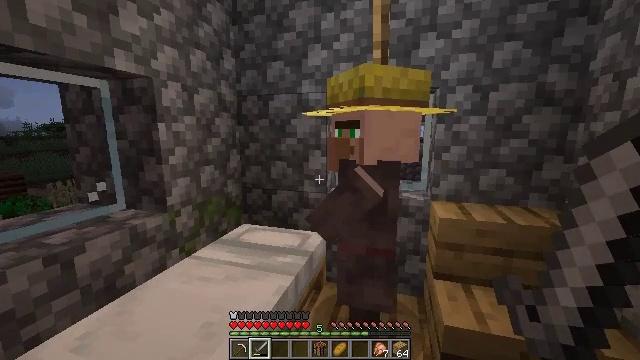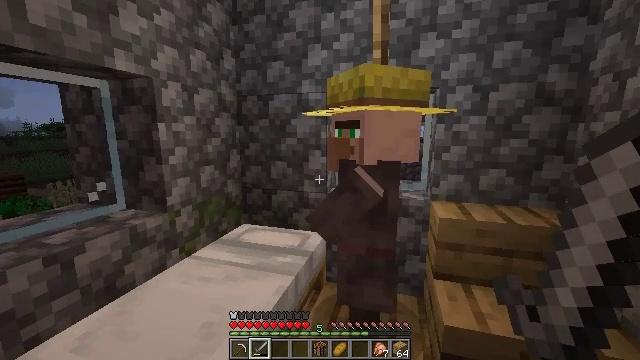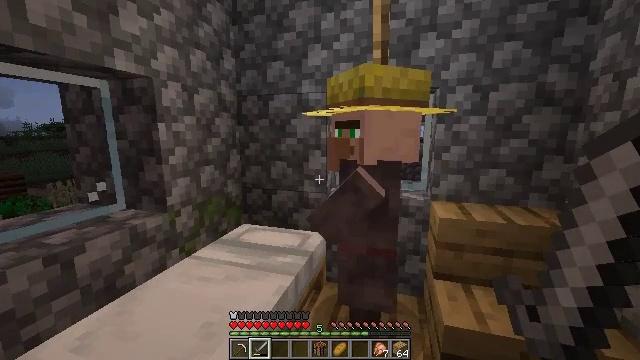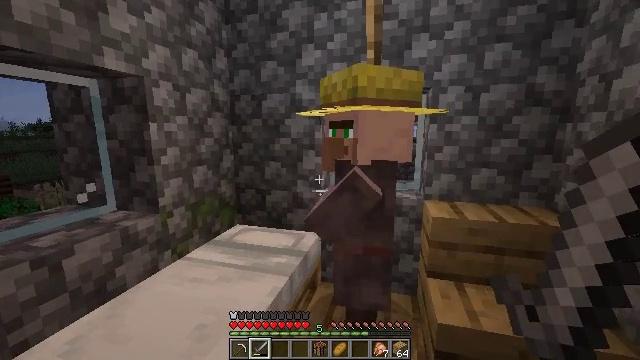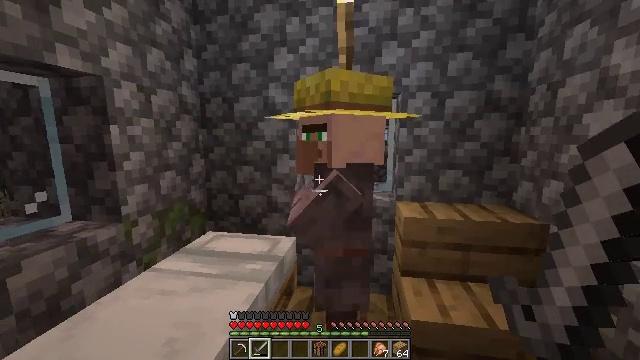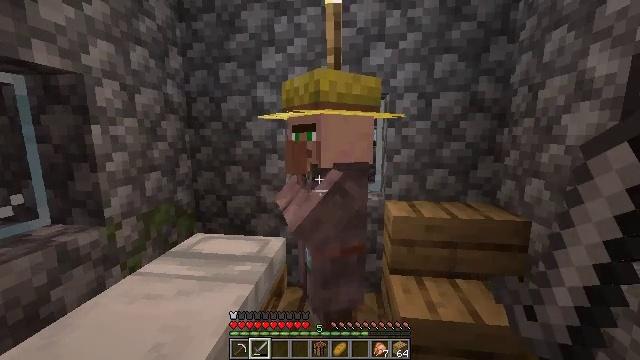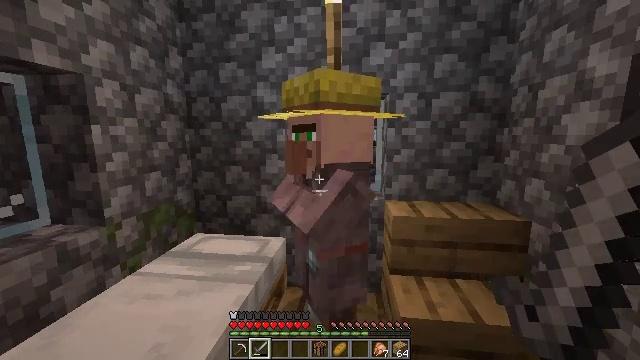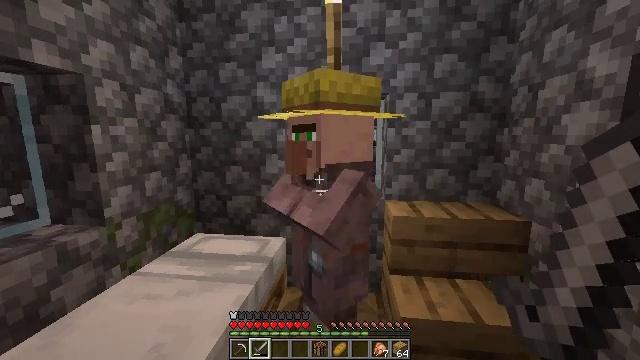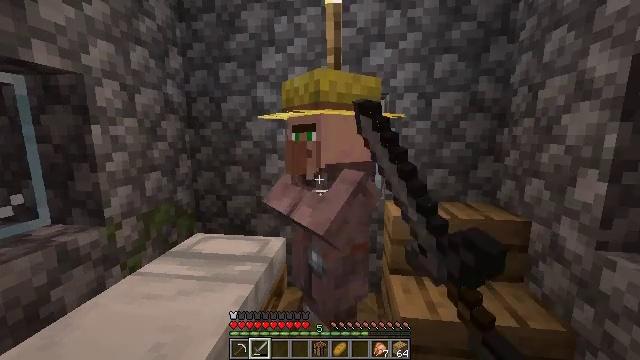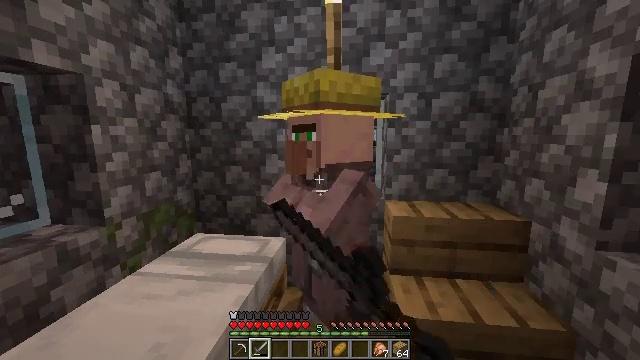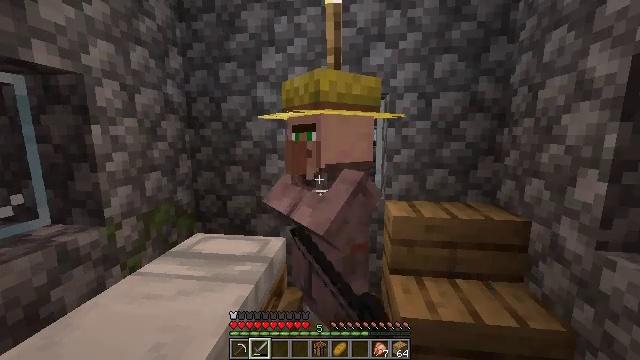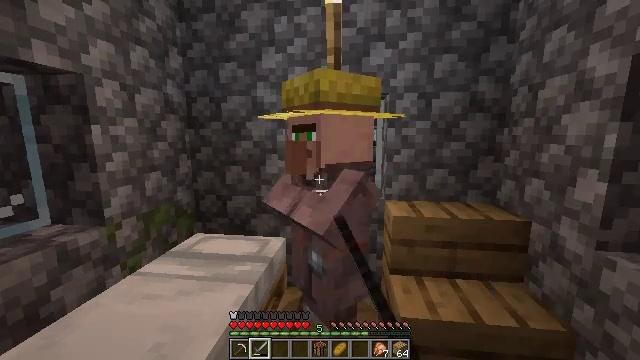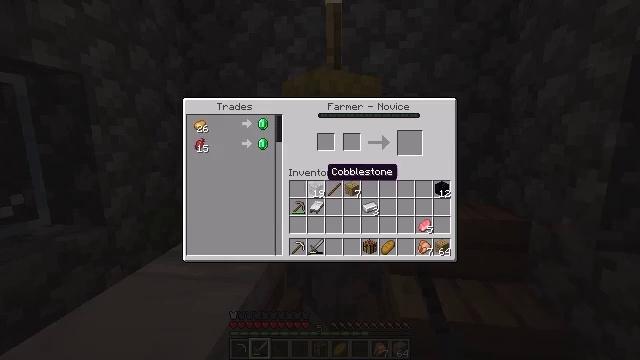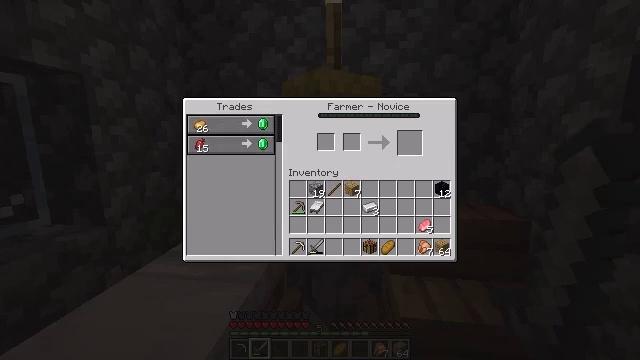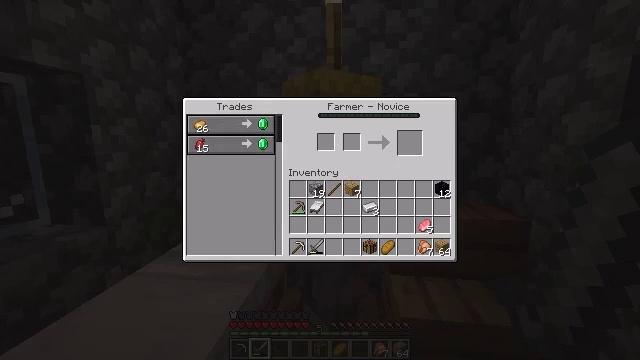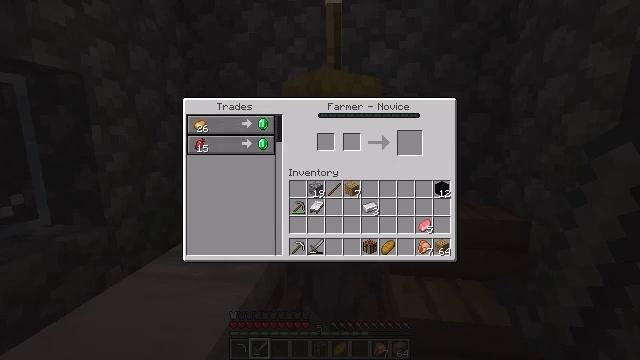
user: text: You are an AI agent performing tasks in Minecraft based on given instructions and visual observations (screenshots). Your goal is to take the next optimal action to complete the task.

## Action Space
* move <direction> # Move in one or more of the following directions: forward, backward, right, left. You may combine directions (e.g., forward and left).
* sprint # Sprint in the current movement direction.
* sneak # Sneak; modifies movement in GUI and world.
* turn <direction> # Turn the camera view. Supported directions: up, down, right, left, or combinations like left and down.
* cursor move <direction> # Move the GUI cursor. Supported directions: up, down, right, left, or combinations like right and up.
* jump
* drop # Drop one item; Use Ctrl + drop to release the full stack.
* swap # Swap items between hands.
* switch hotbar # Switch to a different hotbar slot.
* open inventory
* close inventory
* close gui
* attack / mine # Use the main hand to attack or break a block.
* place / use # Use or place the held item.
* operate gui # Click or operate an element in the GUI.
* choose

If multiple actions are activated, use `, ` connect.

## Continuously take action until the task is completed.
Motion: motion action
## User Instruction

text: Kill the chicken.
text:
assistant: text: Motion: no_op
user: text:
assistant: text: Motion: no_op
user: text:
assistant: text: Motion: turn right
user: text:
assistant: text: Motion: turn right
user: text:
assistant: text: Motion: turn right
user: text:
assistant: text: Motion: no_op
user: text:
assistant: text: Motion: use / place
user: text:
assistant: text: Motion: use / place
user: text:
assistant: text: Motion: use / place
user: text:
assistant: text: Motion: no_op
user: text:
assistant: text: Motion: no_op
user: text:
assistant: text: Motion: open gui
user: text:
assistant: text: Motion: no_op
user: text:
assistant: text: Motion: no_op
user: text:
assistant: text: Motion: no_op
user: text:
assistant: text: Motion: no_op
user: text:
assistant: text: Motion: no_op
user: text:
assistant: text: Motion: no_op
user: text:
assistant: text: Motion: no_op
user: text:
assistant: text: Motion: no_op
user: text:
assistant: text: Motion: no_op
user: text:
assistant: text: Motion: no_op
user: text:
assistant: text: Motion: cursor move left and up
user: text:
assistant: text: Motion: cursor move left and up
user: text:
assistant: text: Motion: cursor move left and up
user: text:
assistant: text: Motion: no_op
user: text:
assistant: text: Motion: no_op
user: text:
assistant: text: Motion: no_op
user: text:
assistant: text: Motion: no_op
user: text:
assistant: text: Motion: no_op